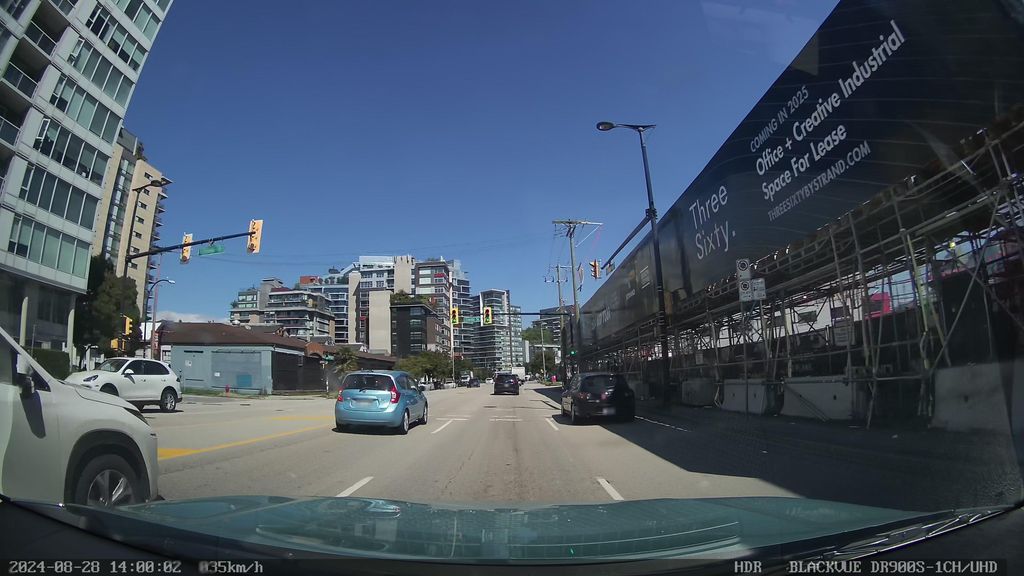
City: vancouver